Aerial crown-view tile of a tropical tree (Barro Colorado Island, Panama), acquired 20250715:
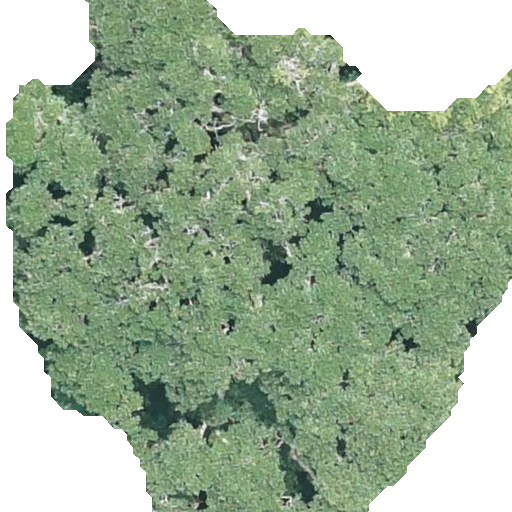
Species: Ficus insipida
GBIF accepted scientific name: Ficus insipida
Crown area: 315.367 m²